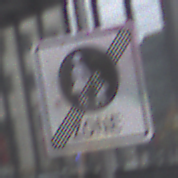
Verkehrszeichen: EndeFussgaengerzone
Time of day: MorningAfternoon
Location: Outdoor (Urban)
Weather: Overcast
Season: NotSpecified
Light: Natural